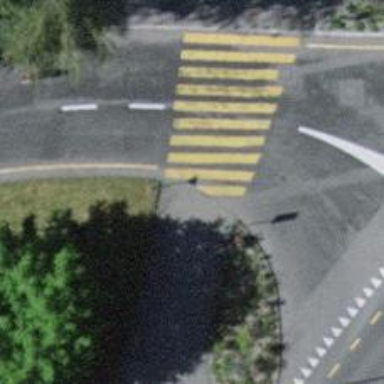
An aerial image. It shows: Kerb serving as barrier.